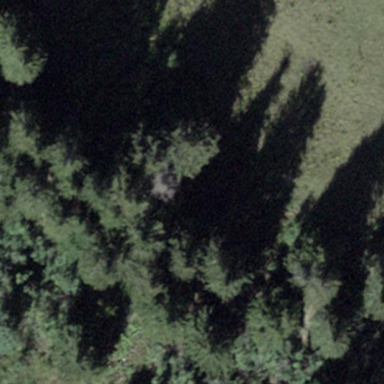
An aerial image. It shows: Forest area.